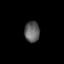
Tissue: lung
Cell type: Epithelial cells
Senescence score: 0.5822
Nuclear area (px): 306
Mean DAPI intensity: 96.915